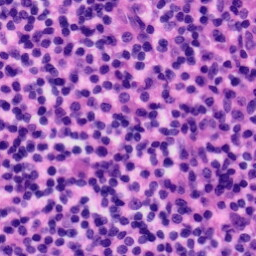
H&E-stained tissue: Tonsil